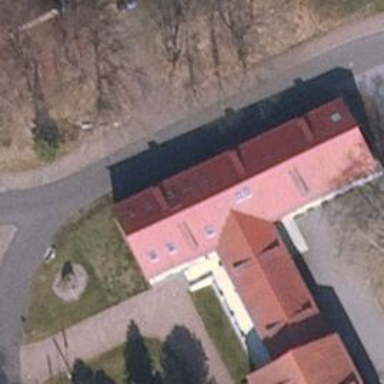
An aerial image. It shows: Gabled roof with roof tiles. The roof orientation is along the building structure.